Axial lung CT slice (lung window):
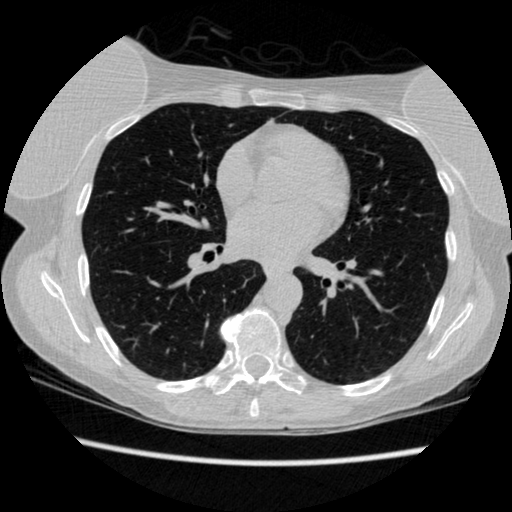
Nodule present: no